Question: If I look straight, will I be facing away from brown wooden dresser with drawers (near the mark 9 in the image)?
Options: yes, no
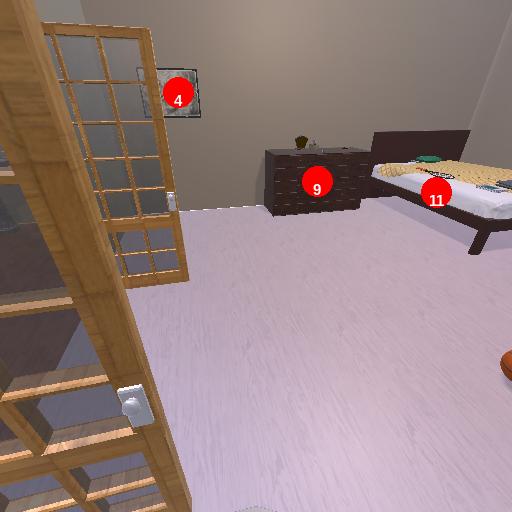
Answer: yes